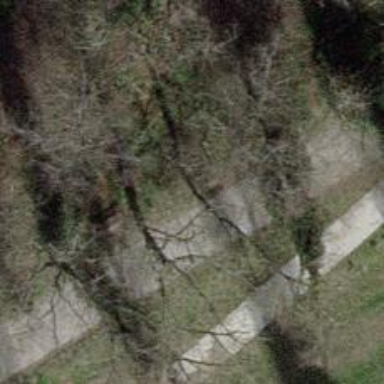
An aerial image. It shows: Bench.